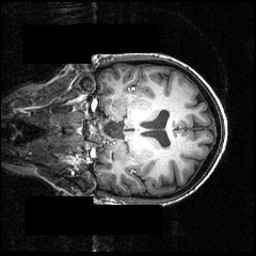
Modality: T1w
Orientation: coronal
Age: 24
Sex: female
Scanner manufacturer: siemens
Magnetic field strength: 3.951 T
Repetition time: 1.5 s
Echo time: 0.00335 s